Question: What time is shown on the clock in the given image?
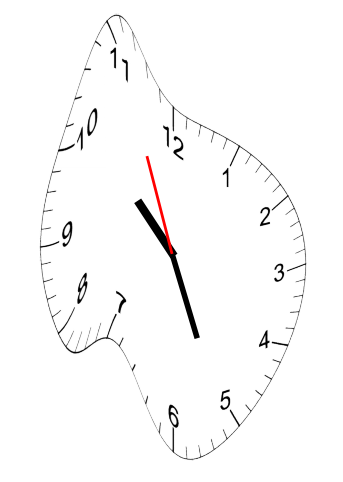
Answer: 10:25:56